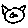
Label: cat